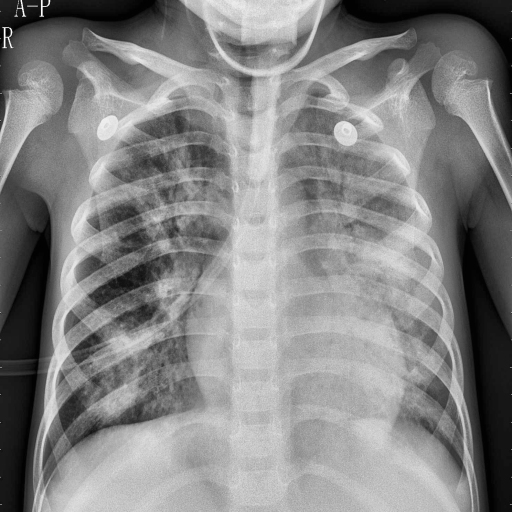
Finding: PNEUMONIA